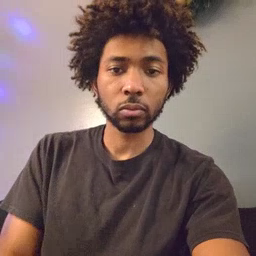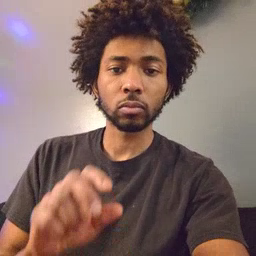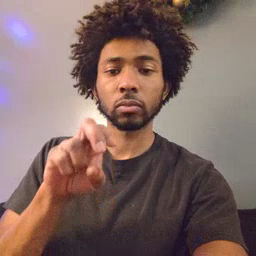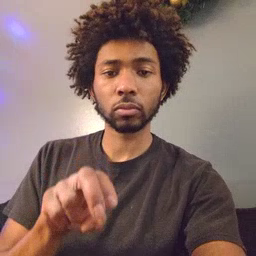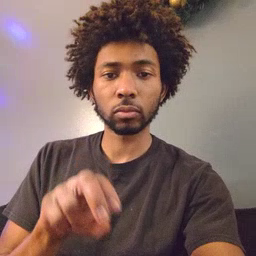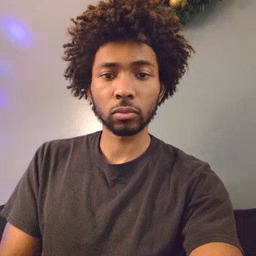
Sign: stairs